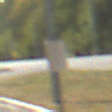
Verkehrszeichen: RichtungstafelnInKurvenGrossRechts
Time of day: MorningAfternoon
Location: Outdoor (Suburban)
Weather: Clear
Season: NotSpecified
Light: Natural